Question: Is there any solution or command by which i can directly go to that bin directory which i saw in the image. Like i set the full path in some variable and execute that variable in cmd and that set the path. Because i need to set that path after every 20 or 30 minute
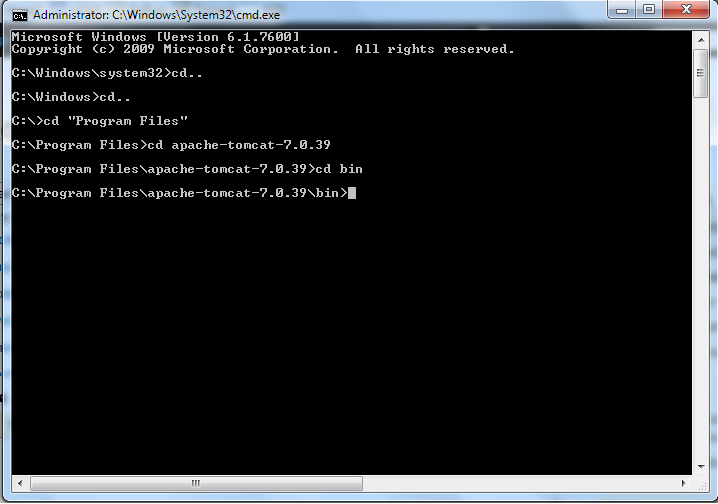
Answer: put this line into a batchfile somewhere in your path (e.g. 'home.bat'):
'''
@cd /d "C:\Program Filespache-tomcat-7.0.39in"
'''
Whenever you type 'home', it will change your working directory.